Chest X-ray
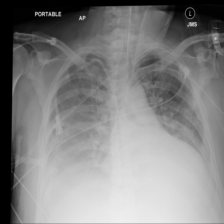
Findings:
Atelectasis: negative
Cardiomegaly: negative
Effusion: positive
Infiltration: negative
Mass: negative
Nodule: negative
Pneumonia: negative
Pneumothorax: negative
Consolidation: negative
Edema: negative
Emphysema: negative
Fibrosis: negative
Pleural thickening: negative
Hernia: negative